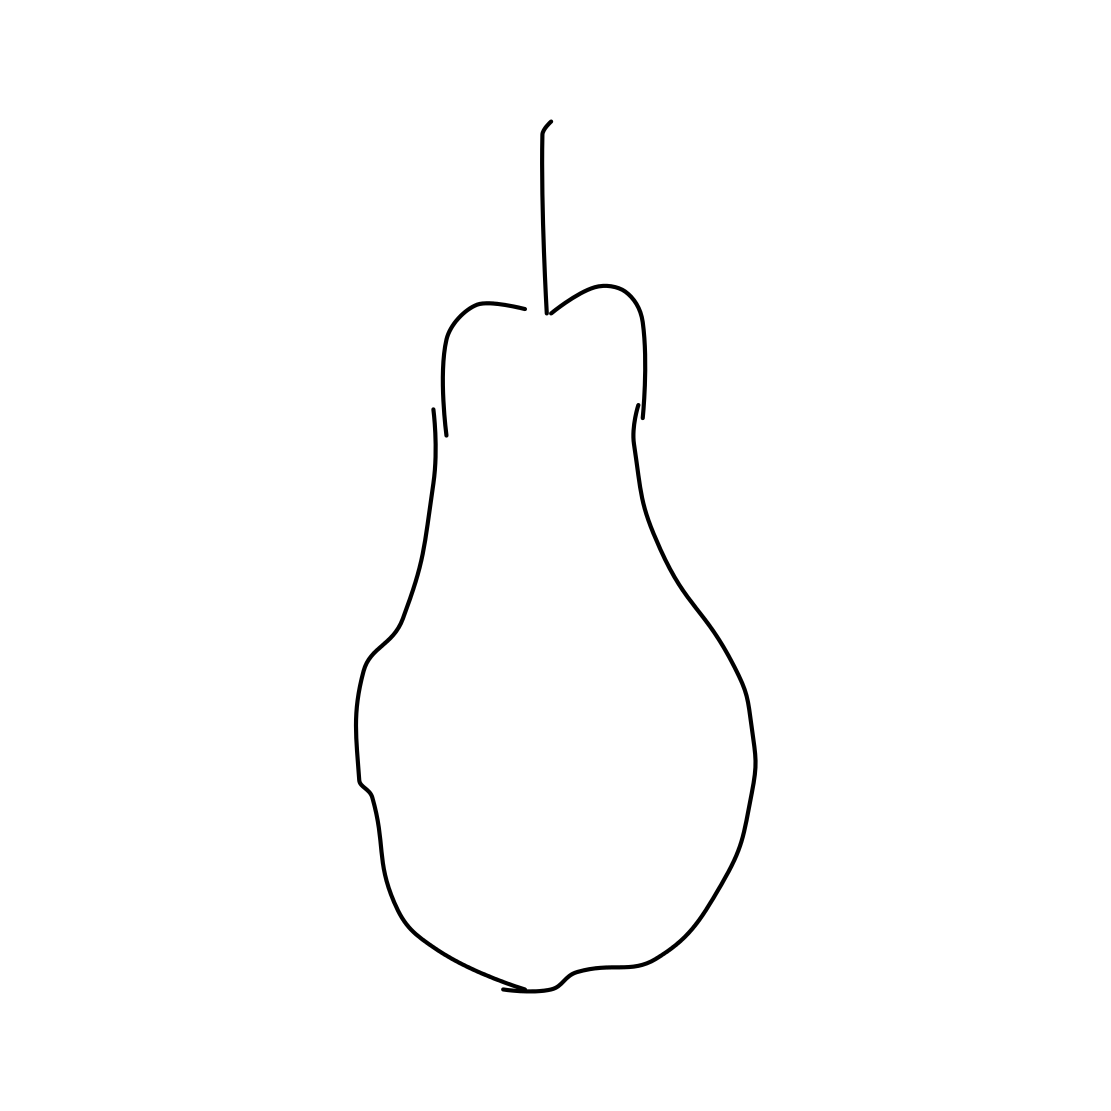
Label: pear